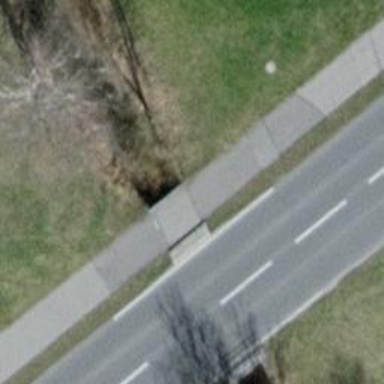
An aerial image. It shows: There is tunnel.